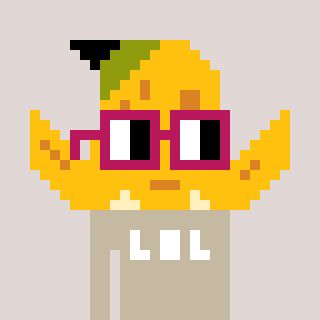
a pixel art character with square dark red glasses, a banana-shaped head and a bege-colored body on a warm background